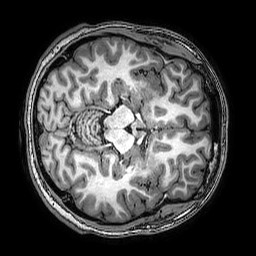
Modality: T1w
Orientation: axial
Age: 28
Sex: male
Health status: healthy